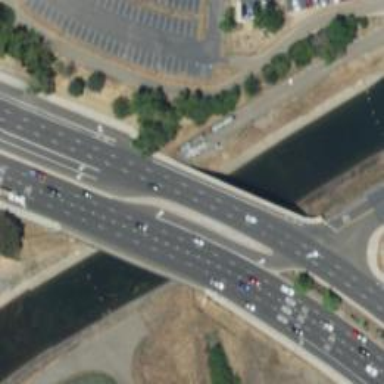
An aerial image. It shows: Primary highway bridge.